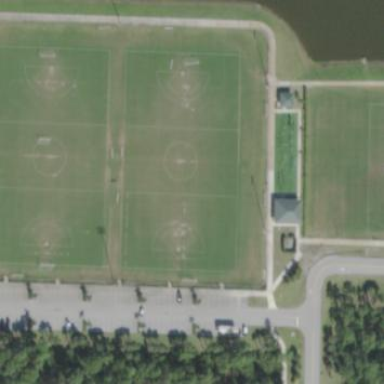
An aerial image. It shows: Soccer pitch for leisureland activities.